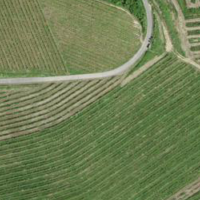
EUNIS habitat code: 40
Species observed at this site:
Tanacetum vulgare